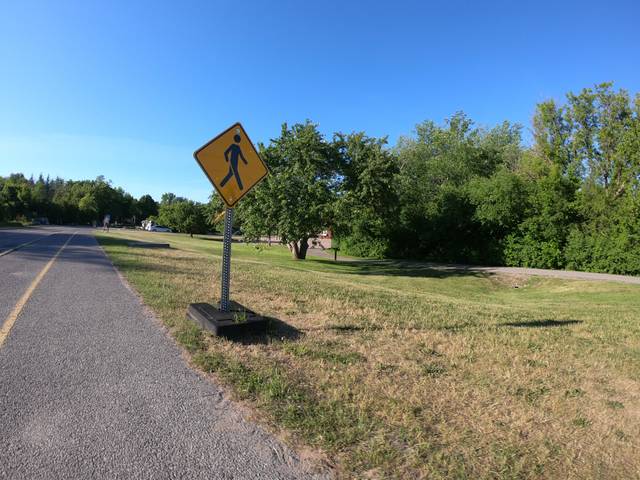
Region: Canada
Coordinates: 45.439, -75.762